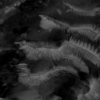
Label: not_dusty